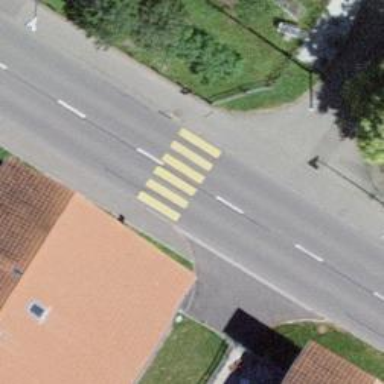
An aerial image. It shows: Marked road crossing.